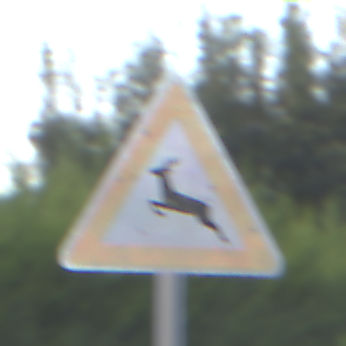
Verkehrszeichen: WildwechselRechts
Umgebung: Outdoor, Urban
Tageszeit: SunriseSunset
Wetter: Clear
Licht: Natural
Jahreszeit: NotSpecified
Kontrast: LowContrast